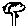
Label: tree